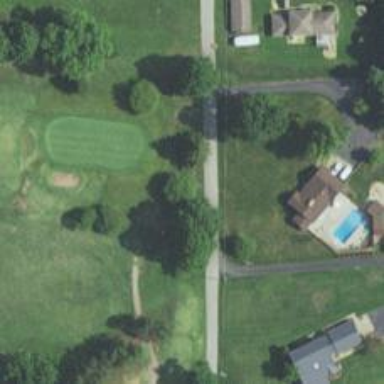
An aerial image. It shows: Service road used as golf cart path.